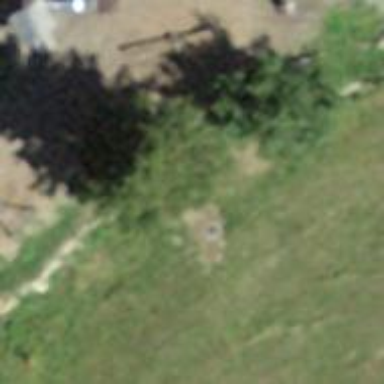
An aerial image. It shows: Brown bench.